Question: I need to post all the subgrid data to MVC controller on click of "Submit" button outside the grid.
'''
$("#simpleGrid").jqGrid({
url: '@Url.Action("GetMainGridData")',
datatype: 'json',
mtype: 'GET',
colNames: ['', 'Codeset Category', 'Operating Amt', 'Direct Amt', 'Adjust Amt'],
colModel: [
{ name: 'CodesetCategoryId', hidden: true },
{ name: 'CodesetCategoryDesc', width: 200},
{ name: 'OperatingAmt', width: 200, align: 'right' },
{ name: 'DirectAmt', width: 200, align: 'right' },
{ name: 'AdjustAmt', width: 200, align: 'right' }
],
rowNum: 30,
height: "100%",
multiselect: false,
viewrecords: true,
caption: 'Expense Details',
altRows: true,
pager: '#pager',
subGrid: true,
subGridOptions: {
"plusicon": "ui-icon-triangle-1-e",
"minusicon": "ui-icon-triangle-1-s",
"openicon": "ui-icon-arrowreturn-1-e"
},
subGridRowExpanded: function (subgrid_id, row_id) {
var subgrid_table_id, pager_id;
subgrid_table_id = subgrid_id + '_t';
pager_id = "p_" + subgrid_table_id;
$('#' + subgrid_id).html('<table id="' + subgrid_table_id + '" class="scroll"></table><div id="' + pager_id + '" class="scroll"></div>');
$('#' + subgrid_table_id).jqGrid({
url: encodeURI('@Url.Action("GetSubGridData")' + '?rowid=' + row_id),
datatype: 'json',
mtype: 'GET',
colNames: ['','','','', 'Program Name', 'Operating Amt', 'Direct Amt', 'Adjust Amt'],
colModel: [
{ name: 'id', hidden: true },
{ name: 'submissionid', hidden: true },
{ name: 'programid', hidden: true },
{ name: 'codesetid', hidden: true },
{ name: 'ProgramName', width: 200 },
{ name: 'OperatingAmt', width: 200, align: 'right', editable: true },
{ name: 'DirectAmt', width: 200, align: 'right', editable: true },
{ name: 'AdjustAmt', width: 200, align: 'right', editable: true }
],
rowNum: 20,
sortname: 'id',
pager:pager_id,
viewrecords: true,
onSelectRow: function(id){
if(id && id!==lastsel){
jQuery(subgrid_table_id).restoreRow(lastsel);
jQuery(subgrid_table_id).editRow(id,true);
lastsel=id;
}
},
cellEdit: true,
cellsubmit: 'clientarray',
jsonReader: {
id: "id",
repeatitems: true},
height: '100%'
});
$("#" + subgrid_table_id).jqGrid('navGrid', "#" + pager_id, { edit: false, add: false, del: false, search: false, refresh: false });
}
});
'''
I am able to get the Parent grid data using the following code.
'''
$('#btnSubmit').click(function () {
var griddata = $("#simpleGrid").jqGrid('getRowData');
var dataToSend = JSON.stringify(griddata);
alert(dataToSend);
$.ajax({
type: 'POST',
url: '@Url.Action("SaveSubGridDataNew")',
data: dataToSend,
traditional: true,
dataType: "json",
contentType: "application/json; charset=utf-8"
});
})
'''
How to get the subgrid data? Subgrid is inline editable.

Thanks in advance
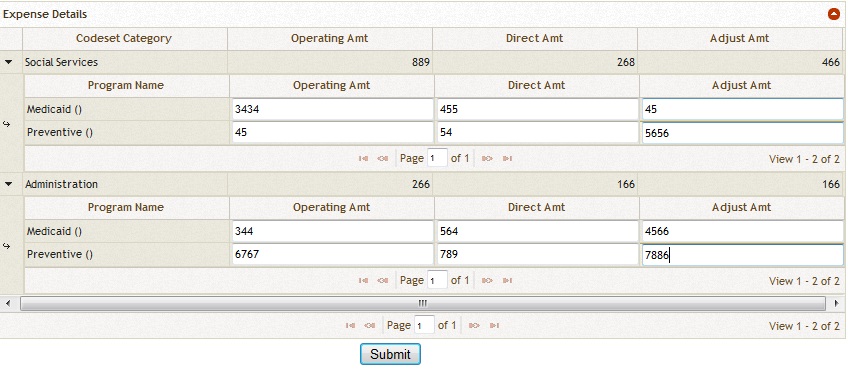
Answer: I have used the following code to post the subgrid data. I really don't know about the performance wise. So far its working fine. If anybody have a different solution please post it.
'''
$('#btnSubmit').click(function () {
var maingridcount = $("#simpleGrid").getGridParam("reccount");
var rids = $('#simpleGrid').jqGrid('getDataIDs');
var subgridNameArray = [];
var allsubgriddata = null;
for ( var i = 1; i <= maingridcount; i++)
{
var nth_row_id = rids[i - 1];
var subgridName = "#simpleGrid_" + nth_row_id + "_t";
subgridNameArray[i-1] = subgridName;
}
$(subgridNameArray).each(function () {
var gridData = $(this.toString()).jqGrid('getRowData');
if (JSON.stringify(gridData) != '{}' && allsubgriddata == null) {
if (allsubgriddata == null) {
allsubgriddata = gridData;
}
else {
allsubgriddata = allsubgriddata.concat(gridData);
}
}
});
$(allsubgriddata).each(function () {
var vao = this.OperatingAmt.indexOf("value=");
var vad = this.DirectAmt.indexOf("value=");
var vaa = this.AdjustAmt.indexOf("value=");
if (vao > 0) {
var na = this.OperatingAmt.indexOf(" name=");
this.OperatingAmt = this.OperatingAmt.substring(vao + 6, na);
}
if (vad > 0) {
var na = this.DirectAmt.indexOf(" name=");
this.DirectAmt = this.DirectAmt.substring(vad + 6, na);
}
if (vaa > 0) {
var na = this.AdjustAmt.indexOf(" name=");
this.AdjustAmt = this.AdjustAmt.substring(vaa + 6, na);
}
});
var dataToSend = JSON.stringify(allsubgriddata);
$.ajax({
type: 'POST',
url: '@Url.Action("SaveSubGridDataNew")',
data: dataToSend,
traditional: true,
dataType: "json",
contentType: "application/json; charset=utf-8",
success: function () {
jQuery("#simpleGrid").trigger('reloadGrid');
}
});
})
'''